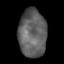
Tissue: lung
Cell type: Myeloid cells
Senescence score: 0.5462
Nuclear area (px): 1303
Mean DAPI intensity: 96.695